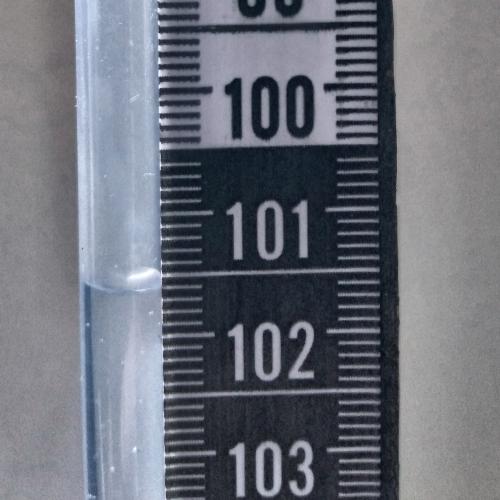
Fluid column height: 101.6 cm